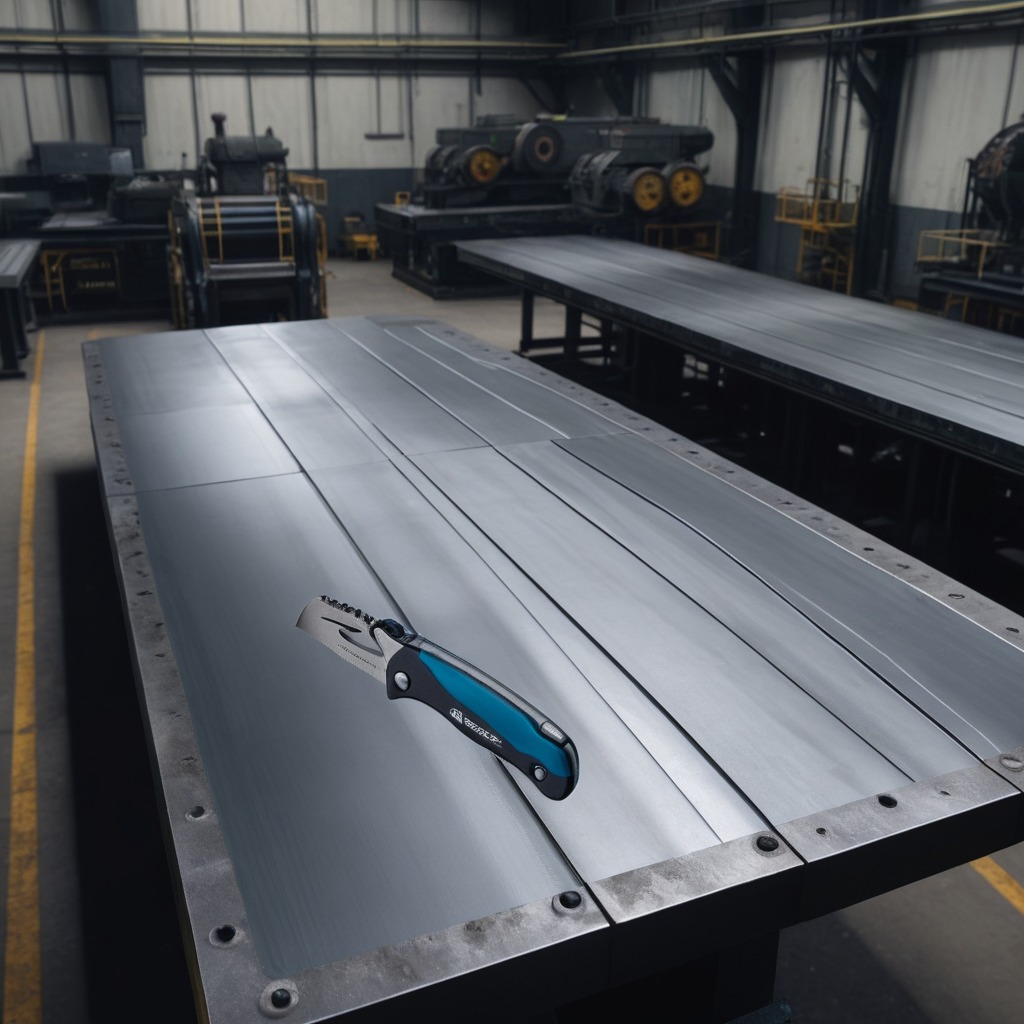
A utility knife is lying on a cold steel table in a mining workshop.